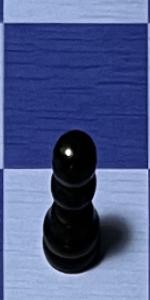
Label: Pawn_Black